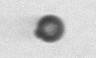
Label: bead